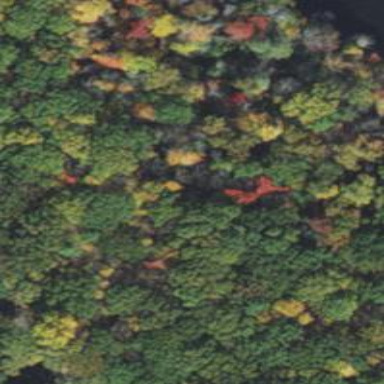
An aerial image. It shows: Nature reserve surrounded by woodland.